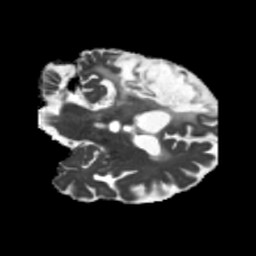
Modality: MD
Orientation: coronal
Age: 55
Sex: male
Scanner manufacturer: siemens
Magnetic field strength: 3 T
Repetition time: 5.25 s
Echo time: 0.08 s